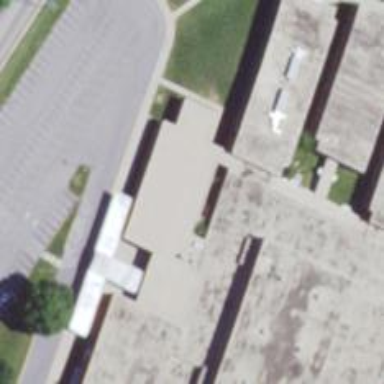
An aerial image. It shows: School building.